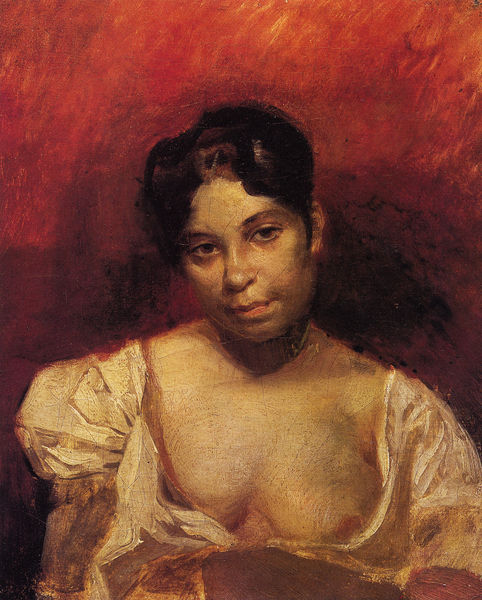
Titel: Aspasie, Aspasia
Künstler: Eugène Delacroix
Standort: Zürich.
Institution: Sammlung Dr. Walter Feilchenfeldt
Schlagwörter: akt, dunkel, gemälde, haut, kopf, nackt, schatten, weiß, mädchen, ocker, sitzen, ausschnitt, braun, brust, busen, degas, frau, frisur, haar, hell, hintergrund, kleid, licht, mund, nase, ohr, orange, schwarz, stirn, blick, dame, rot, beige, malerei, alt, hemd, jung, wand, augen, bluse, falten, gesicht, inkarnat, ärmel, bildnis, portrait, porträt, öl, gewand, haare, pose, augenbrauen, brustbild, dekollete, dekolletee, dekoltee, frontal, kinn, lippe, lippen, ohren, puffärmel, rosa, schulter, schultern, traurig, brüste, magd, wangen, lasziv, modell, halsband, lila, amerika, ölgemälde, melancholie, faltenwurf, hochsteckfrisur, ölfarbe, brustwarze, brustwarzen, kropfband, entblösst, geneigt, südländerin, offen, orient, kurz, verführung, zigeunerin, androgyn, dunkelhäutig, versuchung, aufgeschlagen, sünde, decoltee, warze, feuerrot, roma, blöße, hure, wissend, blutrot, busenblitzer, mulattin, ritlicht, halsreif, mädchen#, brustakt, spanoeron, hawei, sase